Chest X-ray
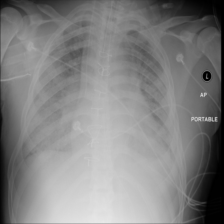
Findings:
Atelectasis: negative
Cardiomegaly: negative
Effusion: negative
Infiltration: positive
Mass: negative
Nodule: negative
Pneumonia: negative
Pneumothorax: negative
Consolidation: negative
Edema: negative
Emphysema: negative
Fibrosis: negative
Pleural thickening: positive
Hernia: negative